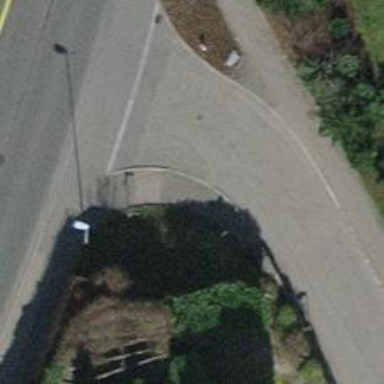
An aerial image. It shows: Sidewalk along the footway.